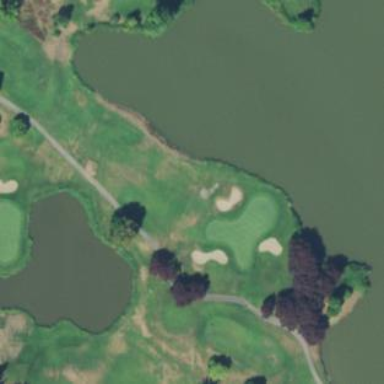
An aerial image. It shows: Golf fairway in the image.